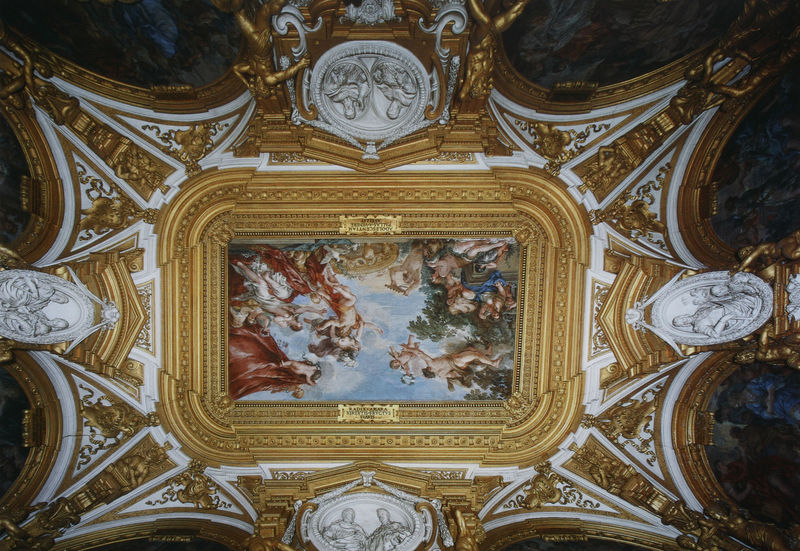
Titel: Gewölbe des Sala di Venere
Künstler: Pietro da Cortona
Standort: Florenz
Institution: Palazzo Pitti
Schlagwörter: akt, baum, blau, blätter, gemälde, gott, haut, himmel, laub, mann, nackt, umhang, weiß, wolken, akte, bäume, frauen, gelb, grün, menschen, äste, bewegung, bunt, fenster, frau, grau, hell, männer, orange, pfeiler, raum, schmuck, schwarz, szene, säule, säulen, zeichen, dach, gebäude, haus, rot, schloss, tuch, fest, leute, malerei, muster, ornament, feier, wand, architektur, barock, mensch, rahmen, silber, bild, öl, ast, strauch, kirche, sträucher, figur, gold, mantel, adel, decke, gewänder, innen, kind, klassizismus, spitzen, blatt, girlande, pflanzen, borte, brosche, renaissance, rokoko, rosa, fliegen, kinder, kreis, oval, rund, umrandung, engel, putte, skulptur, hellblau, himmelblau, relief, bilder, ecke, farben, giebel, farbe, rand, saal, figuren, dunkelblau, gobelin, detail, symmetrie, floral, ornamente, verzierung, stuck, bildhauerei, plastik, edel, ölfarbe, ölfarben, halle, foto, fotografie, photographie, wände, gewölbe, offen, antike, medaillon, vergoldet, rechteck, religion, palast, stern, palazzo, schweben, symmetrisch, plastisch, dynamik, allegorie, kunst, mythologie, zwickel, kapitelle, kapitell, photo, verziert, ecken, dreiecksgiebel, wappen, skulpturen, medallion, üppig, eck, silbern, farbfoto, jesus, untersicht, antik, götter, zeus, mythologisch, mythos, profan, religiös, rechteckig, kapelle, vatikan, heilige, muschel, deckengemälde, fresko, golden, muscheln, gerahmt, gips, voute, gülden, goldrand, emblem, putten, bemalung, mittelfeld, maria, stier, mythen, abgerundet, eierstab, verzierungen, fresco, ovale, manschen, vergoldung, schnitzereien, tonne, gewölbt, bauplastik, paare, deckenmalerei, froschperspektive, bauornament, beschriftet, decken, medaillons, sternförmig, aristokratie, scheinarchitektur, deckenfresko, ovid, stuk, rockoko, wiß, broschen, embleme, kartuschen, mythisch, profiliert, holzfiguren, asam, stuckierung, verkröpft, schrifttafeln, recheck, überladen, verkröpfung, tonnen, cosmas damian, deckje, gibs, in sott di su, in sotto in su, ingostadt, madaillons, palastsaal, wappenzeichen, dek